Question: I would like to align the x-axis labels and flush left to y-axis on the left and flush right on the right to y-axis in the chart shown below:

Here is the relevant code for x-axis and y-axes series:
'''
var chart2 = new Highcharts.Chart({
chart: {
renderTo: 'discount_chart',
type: 'line'
},
title: {
text: "#{title_text_sense}"
},
xAxis: {
title: { text: 'Price Range - $' },
categories: #{price_array},
showLastLabel: true,
},
yAxis: [{
min: 0,
type: 'linear',
title: { text: 'Rate of Return - %' }
},{
min: 0,
type: 'linear',
title: { text: 'Disc. N.Rev./Invest.(ROI)' },
opposite: true
}],
'''
Note that the variables are read from database so the price_array which is used to define the x-axis contains these values for this example:
["$60.00","$70.00","$80.00","$90.00","$100.00"]
Is there a way to do this in HighCharts?
Thanks.
Bharat
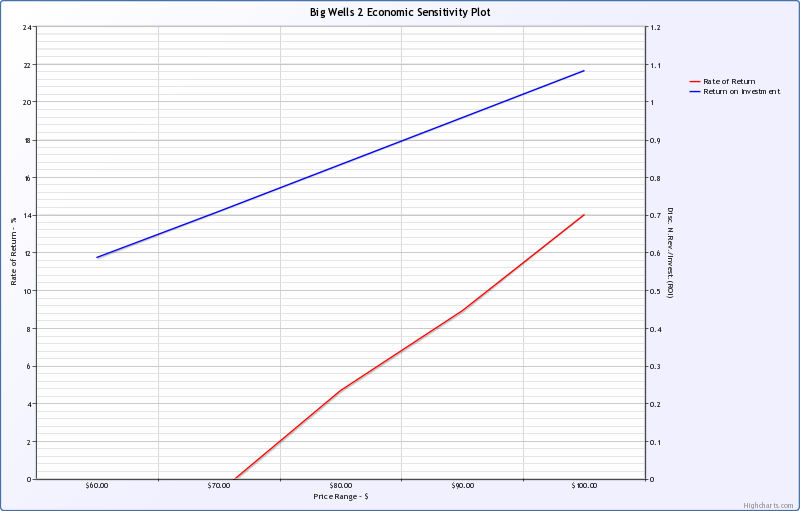
Answer: Thanks for your time. I really appreciate it. But I figured this out. Here is a fork of my original jsFiddle link that posted. It does exactly what I want to do. Basically, I removed the categories option in xAxis and then used the custom label formatter for xAxis; it did the trick for me. Below is
my Highcharts JavaScript code to do this:
'''
var x_labels = ["$60.00","$70.00","$80.00","$90.00","$100.00"];
var chart2 = new Highcharts.Chart({
chart: {
renderTo: 'discount_chart',
type: 'line'
},
title: {
text: "Big Wells 2 Economic Sensitivity Plot"
},
xAxis: {
title: {
text: 'Price Range - $'
},
labels: {
formatter: function() {
return x_labels[this.value];
}
},
showLastLabel: true,
},
yAxis: [{
min: 0,
type: 'linear',
title: {
text: 'Rate of Return - %'
}},
{
min: 0,
type: 'linear',
title: {
text: 'Disc. N.Rev./Invest.(ROI)'
},
opposite: true}],
tooltip: {
formatter: function() {
var seriesName = {
'Rate of Return': 'ROR',
'Return on Investment': 'ROI'
}[this.series.name];
return '<b>' + this.series.name + '</b><br/>Price = ' + x_labels[this.x] + ', ' + seriesName + ' = ' + (Math.round(this.y * 1000) / 1000);
}
},
legend: {
layout: 'vertical',
align: 'right',
verticalAlign: 'top',
x: -20,
y: 100,
borderWidth: 0
},
plotOptions: {
series: {
marker: {
enabled: false,
states: {
hover: {
enabled: true
}
}
}
}
},
series: [{
name: 'Rate of Return',
color: 'red',
data: [-4.608072102337354, -0.738803860865155, 4.653294970652549, 8.92228974293352, 14.025752639875485],
pointStart: 0},
{
name: 'Return on Investment',
color: 'blue',
data: [0.5863077142857144, 0.7098245714285715, 0.8340802857142857, 0.9587922857142858, 1.083803],
pointStart: 0,
yAxis: 1}]
});
'''
<URL>